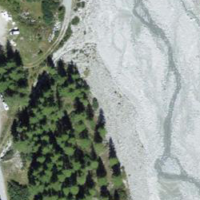
EUNIS habitat code: 31
Species observed at this site:
Cyaniris semiargus